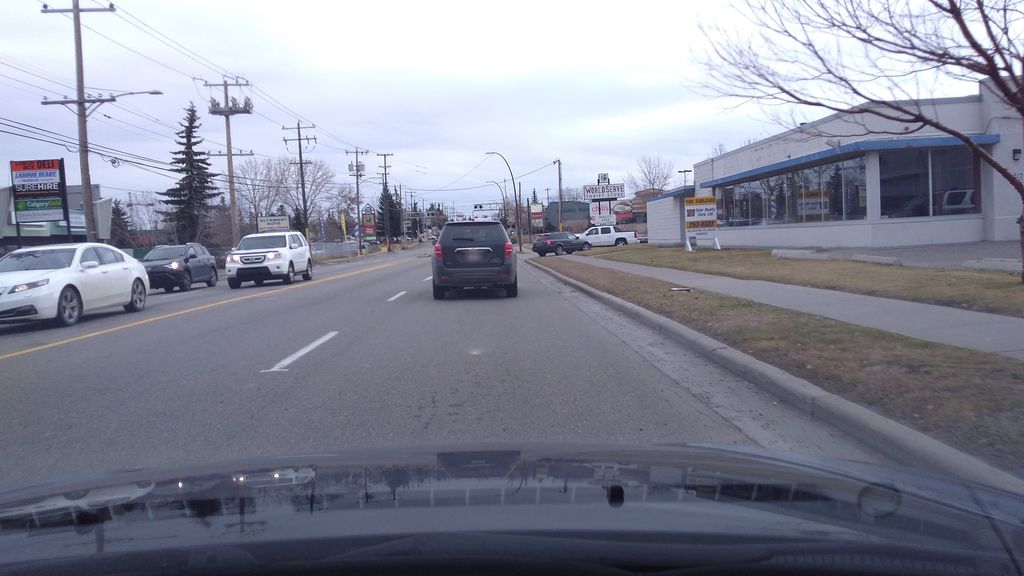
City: calgary